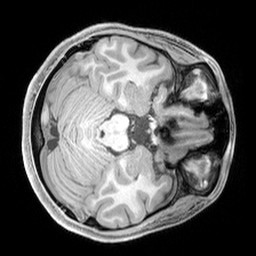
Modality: T1w
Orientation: axial
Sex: female
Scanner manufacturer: siemens
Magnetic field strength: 3 T
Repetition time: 2.3 s
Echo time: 0.00226 s